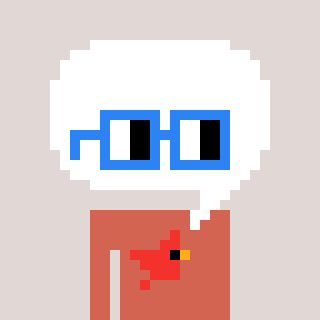
a pixel art character with square blue glasses, a speech bubble-shaped head and a peachy-colored body on a warm background